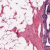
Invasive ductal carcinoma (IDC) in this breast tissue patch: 0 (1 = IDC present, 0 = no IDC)